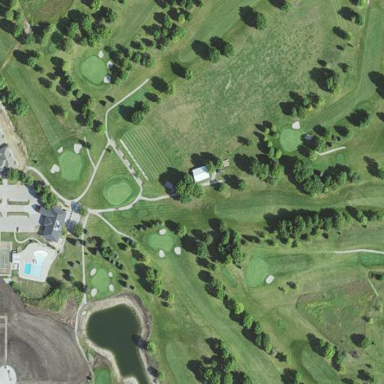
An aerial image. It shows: Golf course surrounded by greenery.